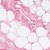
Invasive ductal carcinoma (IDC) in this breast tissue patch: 0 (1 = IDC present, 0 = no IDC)